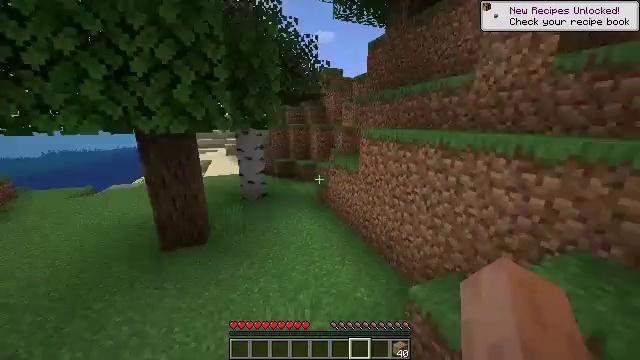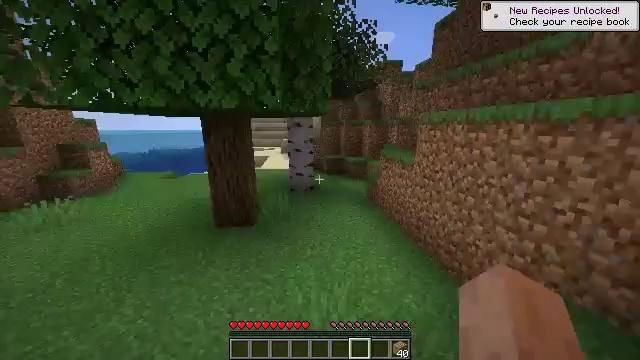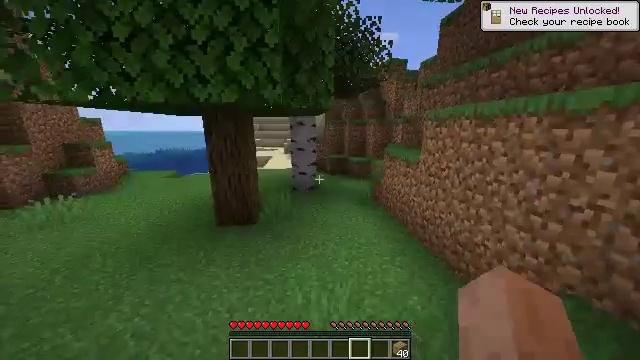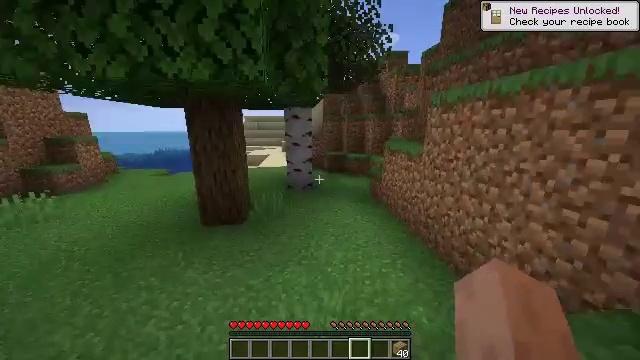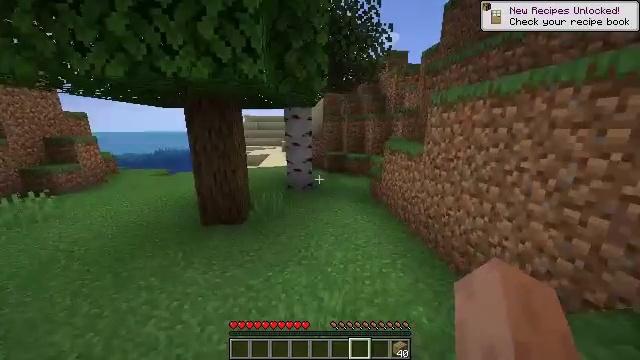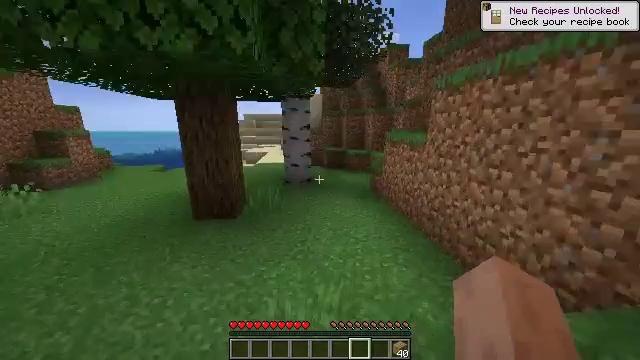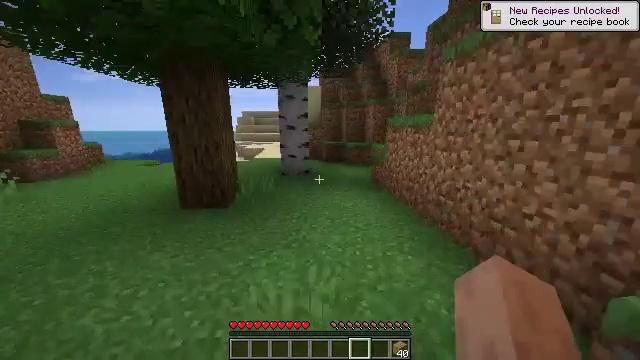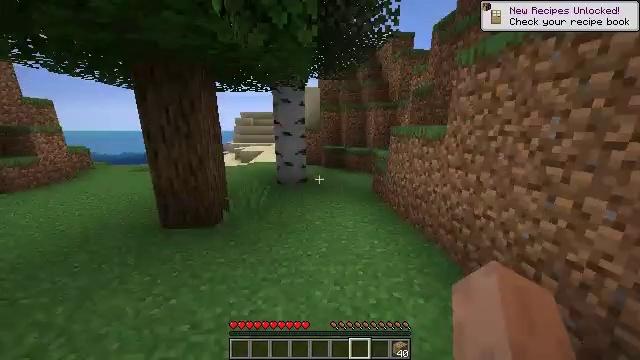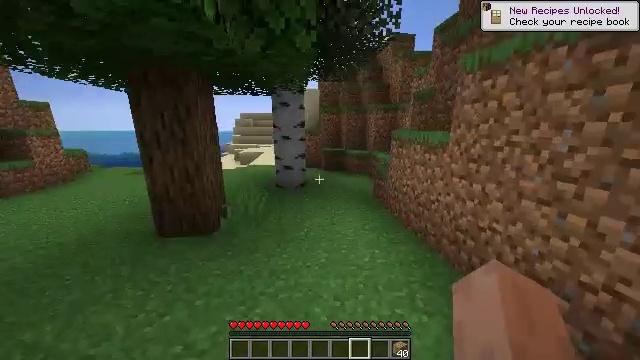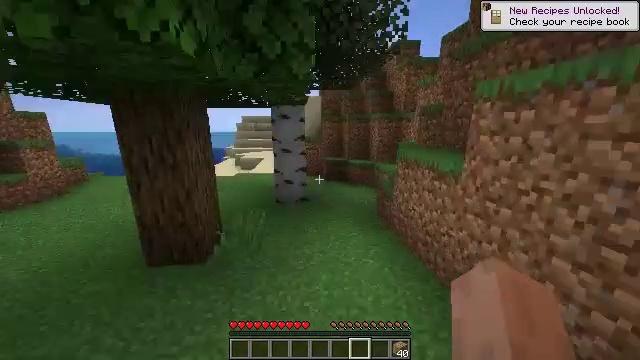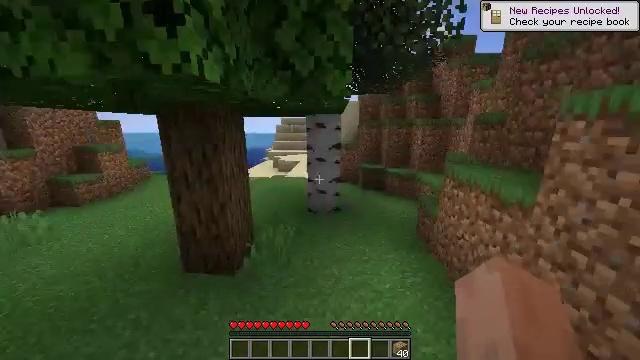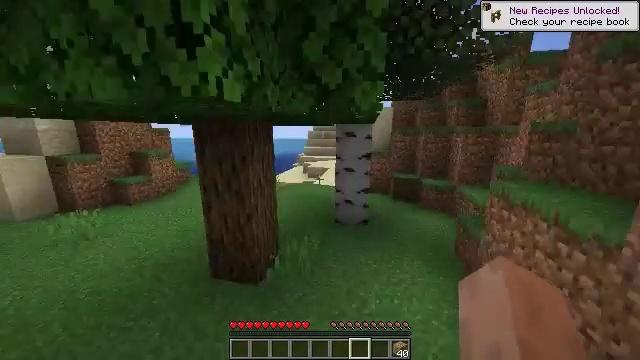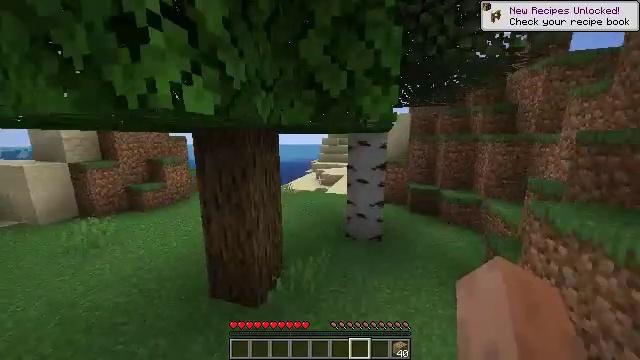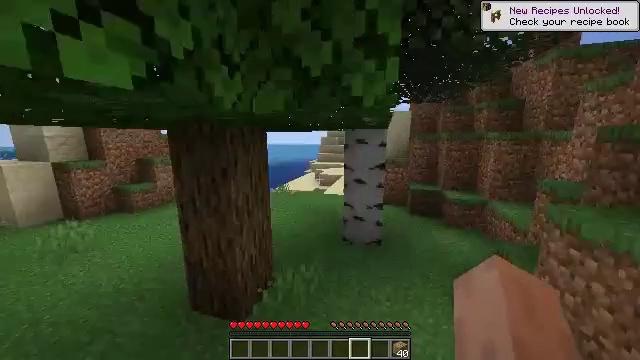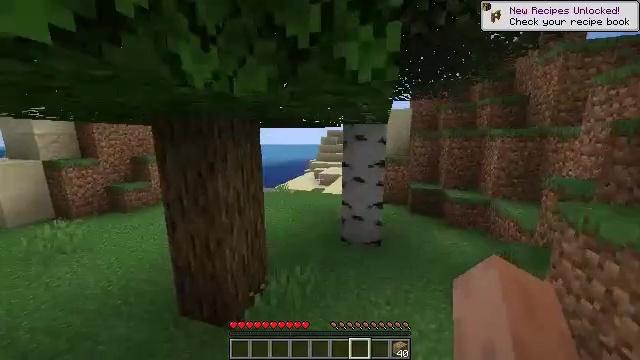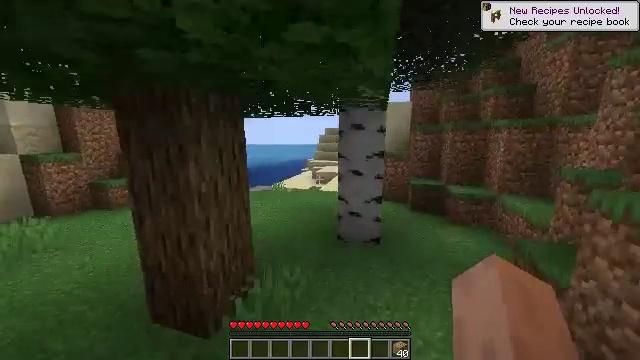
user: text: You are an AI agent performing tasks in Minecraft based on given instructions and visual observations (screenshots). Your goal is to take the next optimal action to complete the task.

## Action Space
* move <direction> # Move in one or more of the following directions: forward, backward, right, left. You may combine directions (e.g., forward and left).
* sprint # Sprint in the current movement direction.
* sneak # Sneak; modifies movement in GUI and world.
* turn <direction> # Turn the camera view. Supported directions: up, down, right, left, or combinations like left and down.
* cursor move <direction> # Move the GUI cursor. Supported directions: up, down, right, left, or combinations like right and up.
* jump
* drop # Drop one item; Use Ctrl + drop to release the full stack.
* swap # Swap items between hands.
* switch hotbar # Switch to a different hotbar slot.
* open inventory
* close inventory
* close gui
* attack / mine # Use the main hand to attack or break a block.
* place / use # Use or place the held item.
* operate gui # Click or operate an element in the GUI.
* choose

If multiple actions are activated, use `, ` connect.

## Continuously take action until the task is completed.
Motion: motion action
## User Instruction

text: Drop a suspicious stew.
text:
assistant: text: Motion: move forward, sprint, turn left and up
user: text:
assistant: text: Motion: move forward, sprint, turn left
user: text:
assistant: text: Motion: move forward, sprint
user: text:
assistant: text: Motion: move forward, sprint, jump
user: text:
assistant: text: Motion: move forward, sprint, jump
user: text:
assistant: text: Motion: move forward, sprint, jump
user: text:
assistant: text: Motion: move forward, sprint, jump
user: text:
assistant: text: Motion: move forward, sprint, jump
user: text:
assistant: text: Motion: move forward, sprint, jump
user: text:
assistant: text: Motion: move forward, sprint, turn left, jump
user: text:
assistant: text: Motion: move forward, sprint, turn left and up
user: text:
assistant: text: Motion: move forward, sprint, turn left and up
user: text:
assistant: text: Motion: move forward, sprint
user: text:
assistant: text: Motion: move forward, sprint
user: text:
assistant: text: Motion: move forward, sprint
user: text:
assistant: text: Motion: move forward, sprint, turn right and up
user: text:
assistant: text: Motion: move forward, sprint, turn right and up
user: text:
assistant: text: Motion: move forward, sprint, turn right
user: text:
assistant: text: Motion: move forward, sprint, turn right
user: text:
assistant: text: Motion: move forward, sprint
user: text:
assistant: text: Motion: move forward, sprint
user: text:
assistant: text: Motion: move forward, sprint
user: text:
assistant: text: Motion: move forward, sprint, turn right
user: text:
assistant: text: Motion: move forward, sprint, turn right
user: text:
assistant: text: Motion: move forward, sprint
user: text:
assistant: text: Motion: move forward, sprint
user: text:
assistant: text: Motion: move forward, sprint
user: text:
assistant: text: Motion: move forward, sprint
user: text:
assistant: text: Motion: move forward, sprint, turn left
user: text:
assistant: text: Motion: move forward, sprint